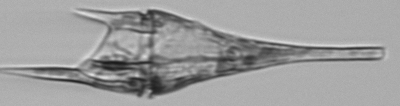
Label: Tripos_furca